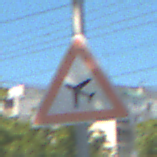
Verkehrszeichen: FlugbetriebRechts
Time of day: Midday
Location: Outdoor (Urban)
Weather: Clear
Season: NotSpecified
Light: Natural